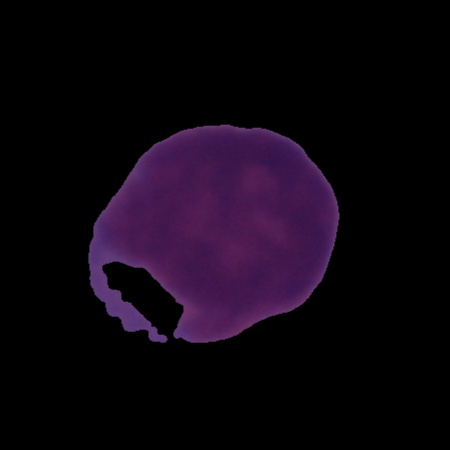
Label: cancer